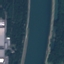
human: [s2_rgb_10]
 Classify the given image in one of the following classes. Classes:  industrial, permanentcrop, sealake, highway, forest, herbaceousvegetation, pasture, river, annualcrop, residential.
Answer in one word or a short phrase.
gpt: River